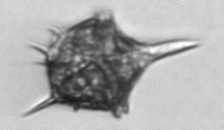
Label: Amylax